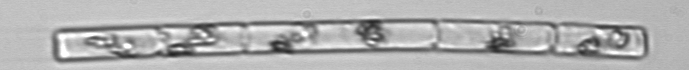
Label: Guinardia_delicatula